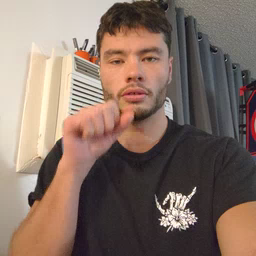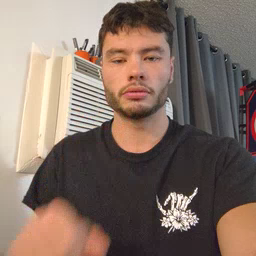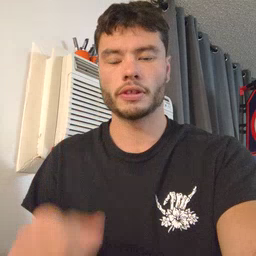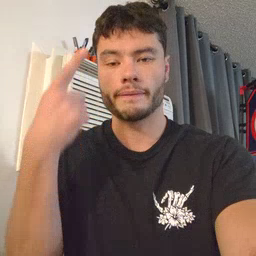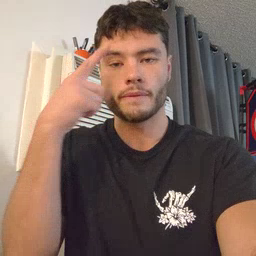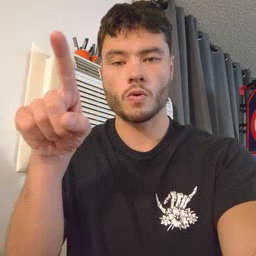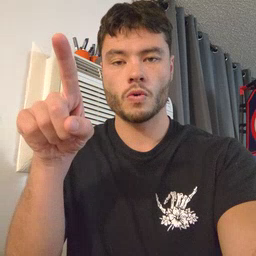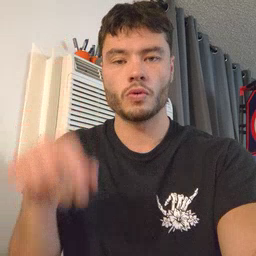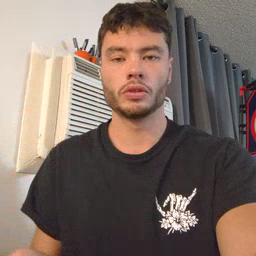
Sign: for